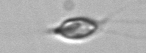
Label: Chrysochromulina